Question: i am tying to create jni example with some code but it display error in logcate
'''
07-30 18:34:48.720: W/dalvikvm(3484): Exception Ljava/lang/UnsatisfiedLinkError; thrown during Lcom/org/HelloNDK/HelloNDK;.<clinit>
07-30 18:34:48.740: W/dalvikvm(3484): Class init failed in newInstance call (Lcom/org/HelloNDK/HelloNDK;)
07-30 18:34:48.740: D/AndroidRuntime(3484): Shutting down VM
07-30 18:34:48.760: W/dalvikvm(3484): threadid=1: thread exiting with uncaught exception (group=0x4001d800)
07-30 18:34:48.810: E/AndroidRuntime(3484): FATAL EXCEPTION: main
07-30 18:34:48.810: E/AndroidRuntime(3484): java.lang.ExceptionInInitializerError
07-30 18:34:48.810: E/AndroidRuntime(3484): at java.lang.Class.newInstanceImpl(Native Method)
07-30 18:34:48.810: E/AndroidRuntime(3484): at java.lang.Class.newInstance(Class.java:1429)
07-30 18:34:48.810: E/AndroidRuntime(3484): at android.app.Instrumentation.newActivity(Instrumentation.java:1021)
07-30 18:34:48.810: E/AndroidRuntime(3484): at android.app.ActivityThread.performLaunchActivity(ActivityThread.java:2577)
07-30 18:34:48.810: E/AndroidRuntime(3484): at android.app.ActivityThread.handleLaunchActivity(ActivityThread.java:2679)
07-30 18:34:48.810: E/AndroidRuntime(3484): at android.app.ActivityThread.access$2300(ActivityThread.java:125)
07-30 18:34:48.810: E/AndroidRuntime(3484): at android.app.ActivityThread$H.handleMessage(ActivityThread.java:2033)
07-30 18:34:48.810: E/AndroidRuntime(3484): at android.os.Handler.dispatchMessage(Handler.java:99)
07-30 18:34:48.810: E/AndroidRuntime(3484): at android.os.Looper.loop(Looper.java:123)
07-30 18:34:48.810: E/AndroidRuntime(3484): at android.app.ActivityThread.main(ActivityThread.java:4627)
07-30 18:34:48.810: E/AndroidRuntime(3484): at java.lang.reflect.Method.invokeNative(Native Method)
07-30 18:34:48.810: E/AndroidRuntime(3484): at java.lang.reflect.Method.invoke(Method.java:521)
07-30 18:34:48.810: E/AndroidRuntime(3484): at com.android.internal.os.ZygoteInit$MethodAndArgsCaller.run(ZygoteInit.java:868)
07-30 18:34:48.810: E/AndroidRuntime(3484): at com.android.internal.os.ZygoteInit.main(ZygoteInit.java:626)
07-30 18:34:48.810: E/AndroidRuntime(3484): at dalvik.system.NativeStart.main(Native Method)
07-30 18:34:48.810: E/AndroidRuntime(3484): Caused by: java.lang.UnsatisfiedLinkError: Library libndkfoo not found
07-30 18:34:48.810: E/AndroidRuntime(3484): at java.lang.Runtime.loadLibrary(Runtime.java:461)
07-30 18:34:48.810: E/AndroidRuntime(3484): at java.lang.System.loadLibrary(System.java:557)
07-30 18:34:48.810: E/AndroidRuntime(3484): at com.org.HelloNDK.HelloNDK.<clinit>(HelloNDK.java:12)
07-30 18:34:48.810: E/AndroidRuntime(3484): ... 15 more
'''
code is:
Main Activity(java File)
'''
package com.org.HelloNDK;
import android.app.Activity;
import android.app.AlertDialog;
import android.os.Bundle;
public class HelloNDK extends Activity {
/** Called when the activity is first created. */
static {
System.out.println("Lib 1");
System.loadLibrary("libndkfoo");
System.out.println("Lib 2");
}
private native String invokeNativeFunction();
@Override
public void onCreate(Bundle savedInstanceState) {
super.onCreate(savedInstanceState);
setContentView(R.layout.main);
try {
// this is where we call the native code
String hello = invokeNativeFunction();
new AlertDialog.Builder(this).setMessage(hello).show();
} catch (Exception e) {
// TODO: handle exception
System.out.println("Error in On Create == >"+e.toString());
}
}
}
'''
Android.mk file Code
'''
LOCAL_PATH := $(call my-dir)
include $(CLEAR_VARS)
# Here we give our module name and source file(s)
LOCAL_MODULE := ndkfoo
LOCAL_SRC_FILES := ndkfoo.c
include $(BUILD_SHARED_LIBRARY)
'''
ndkfoo.c File code
'''
#include <string.h>
#include <jni.h>
JNIEXPORT jstring JNICALL Java_org_pielot_hellondk_HelloNDK_sayHello(JNIEnv *env, jobject obj)
{
return (*env)->NewStringUTF(env, "Hello from native code!");
}
'''
The .SO file is created with
'''
infoware@infoware-PC /cygdrive/d/SecondWorkspace/HelloNDK
$ /cygdrive/d/android-ndk-r8b/ndk-build
Compile thumb : ndkfoo <= ndkfoo.c
SharedLibrary : libndkfoo.so
Install : libndkfoo.so => libs/armeabi/libndkfoo.so
'''
Project Screen for Structure

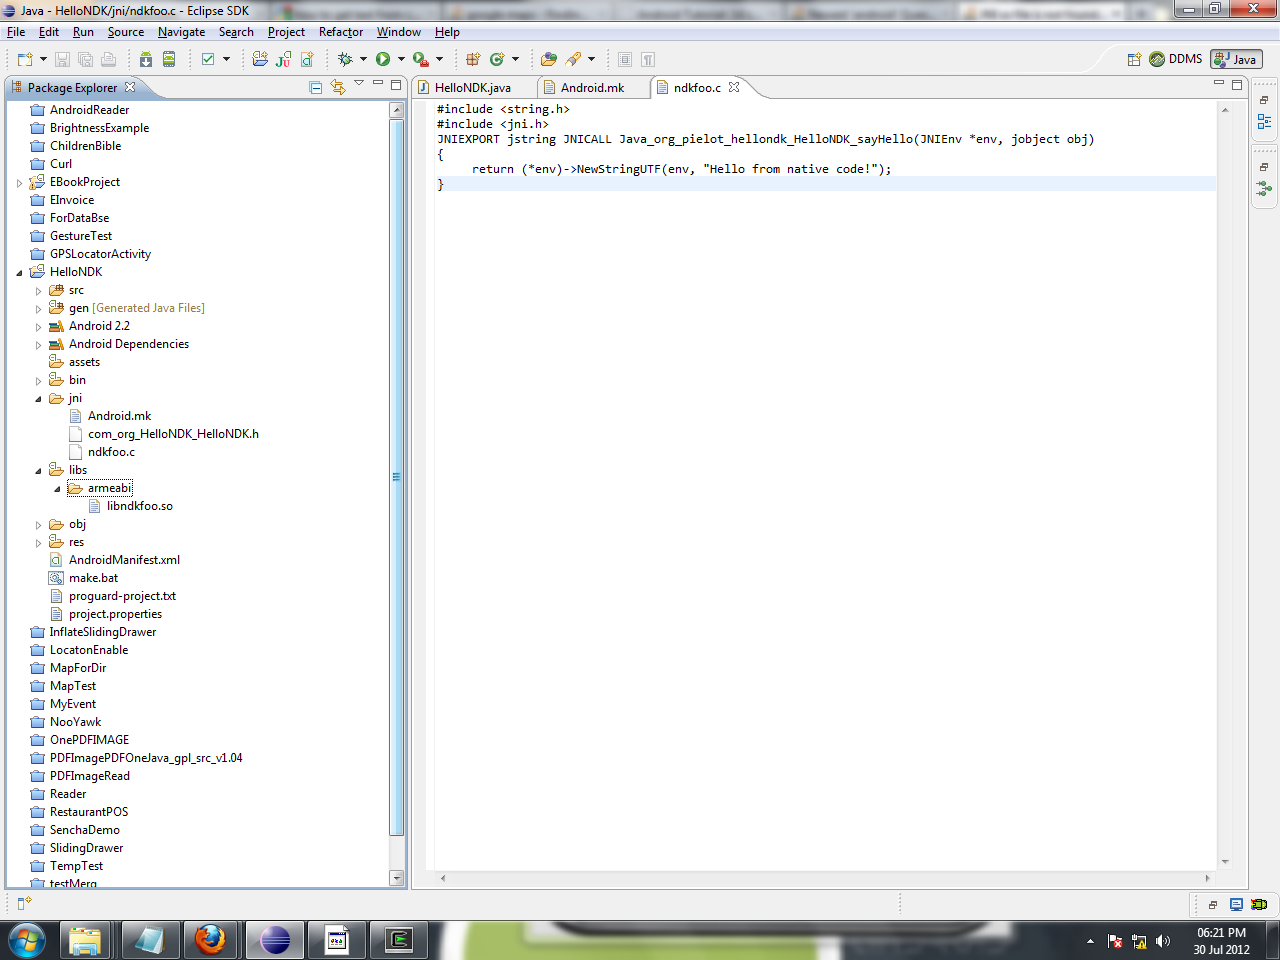
Answer: 1. in your activity: rename private native String invokeNativeFunction(); to private native String sayHello();
2. in your c-file : rename JNIEXPORT jstring JNICALL Java_org_pielot_hellondk_HelloNDK_sayHello(JNIEnv *env, jobject obj) to JNIEXPORT jstring JNICALL Java_com_org_hellondk_HelloNDK_sayHello(JNIEnv *env, jobject obj)